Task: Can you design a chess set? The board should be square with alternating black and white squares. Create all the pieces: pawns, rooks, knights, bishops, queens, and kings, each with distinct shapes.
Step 159:
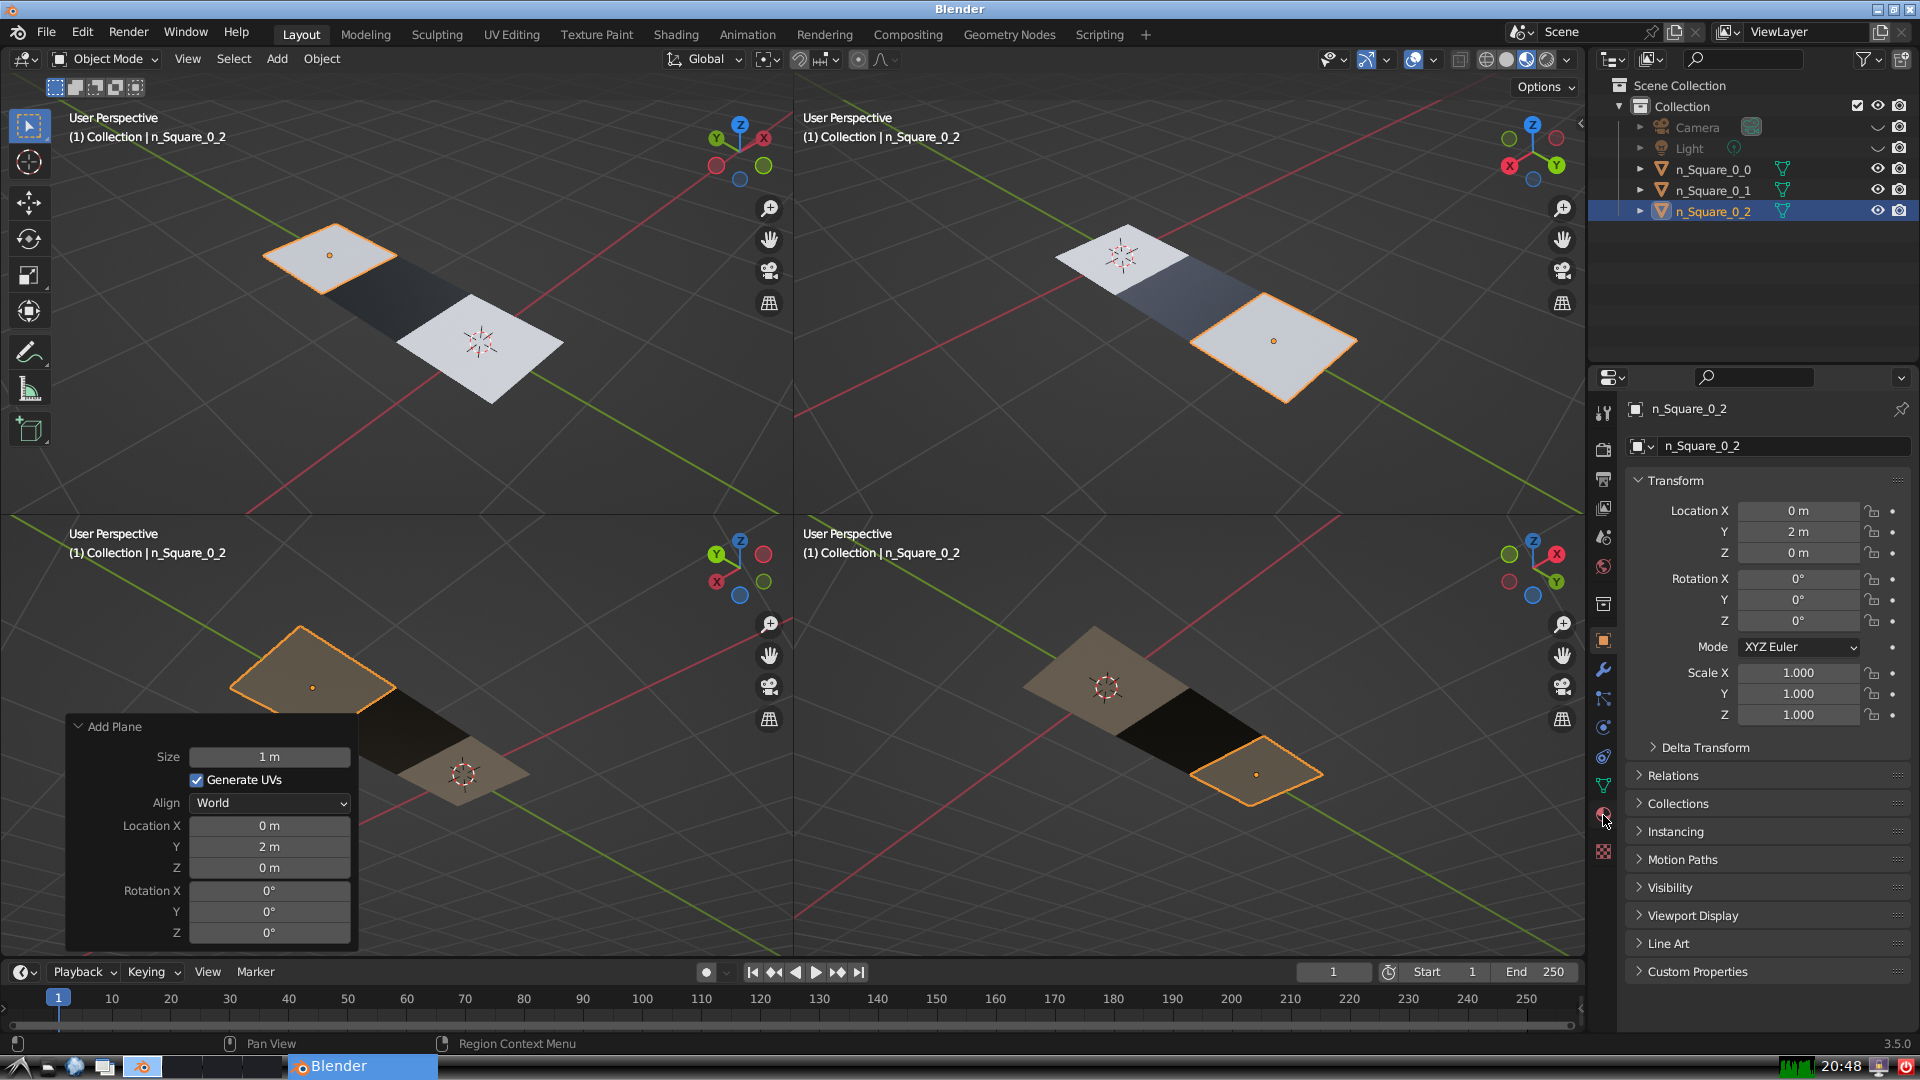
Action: click: no